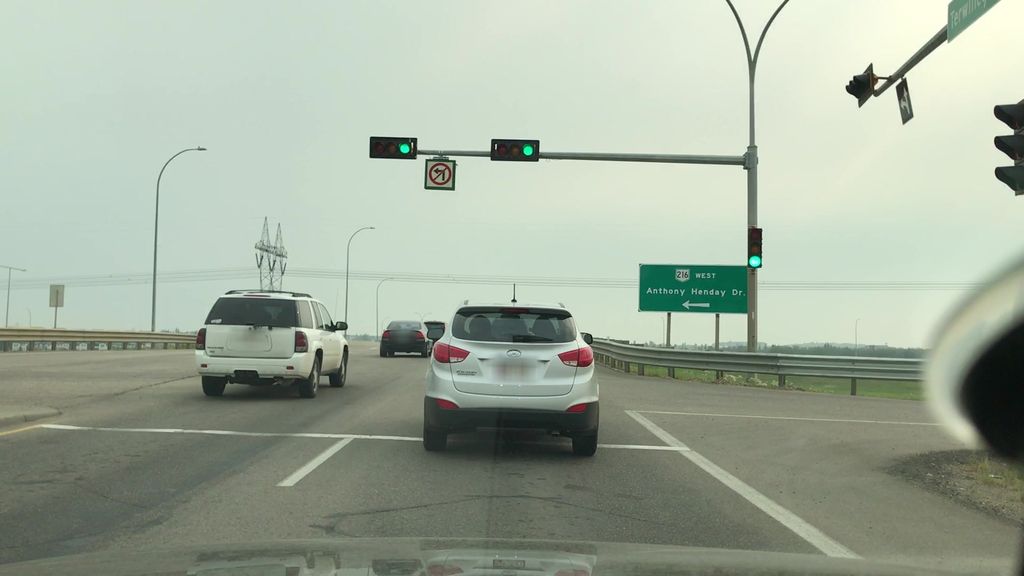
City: edmonton